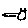
Label: cat